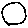
Label: circle